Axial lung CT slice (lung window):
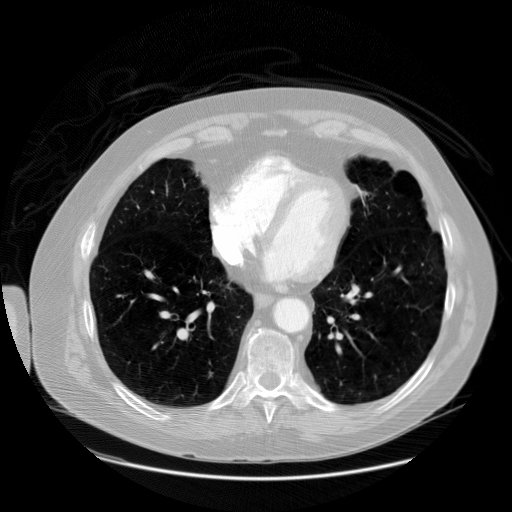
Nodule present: no